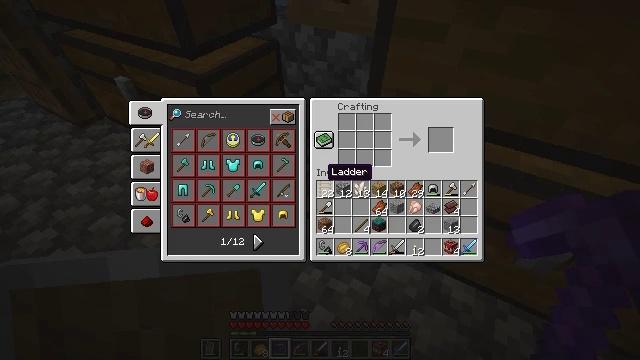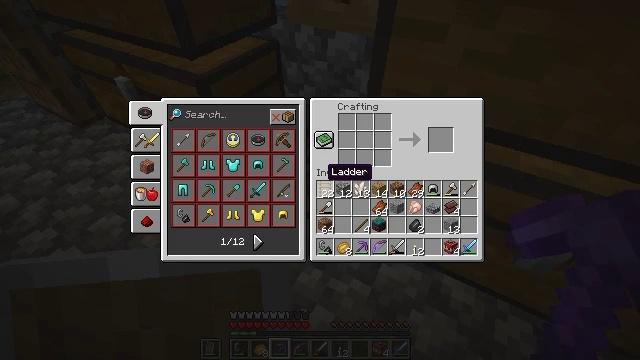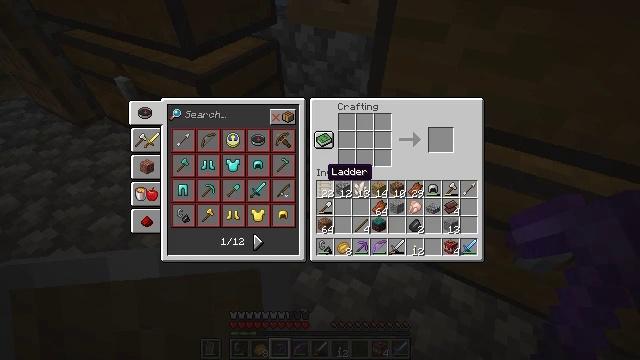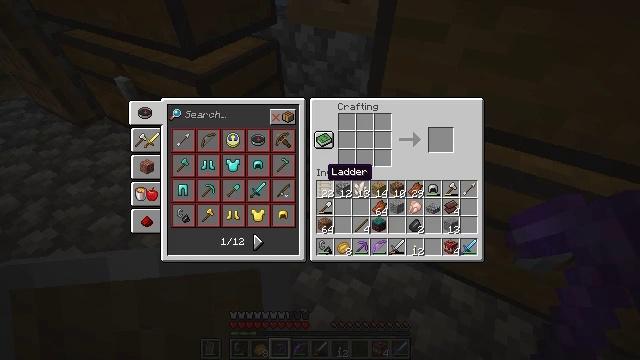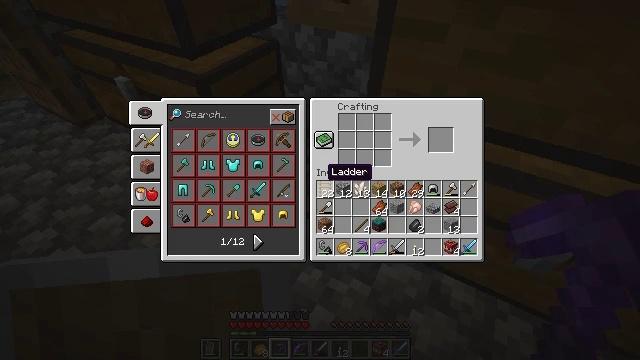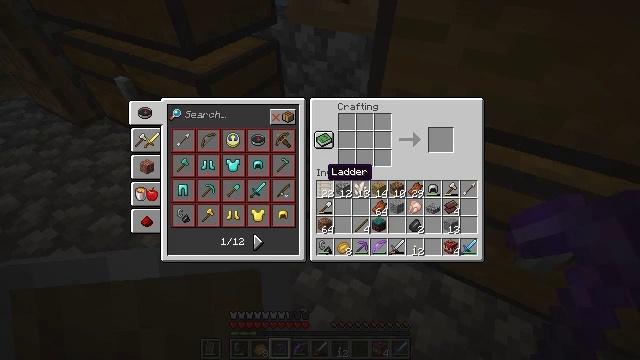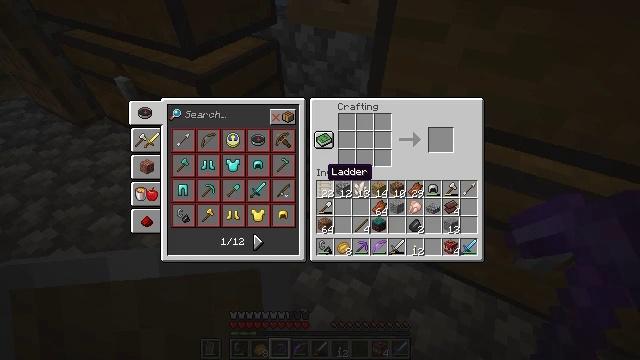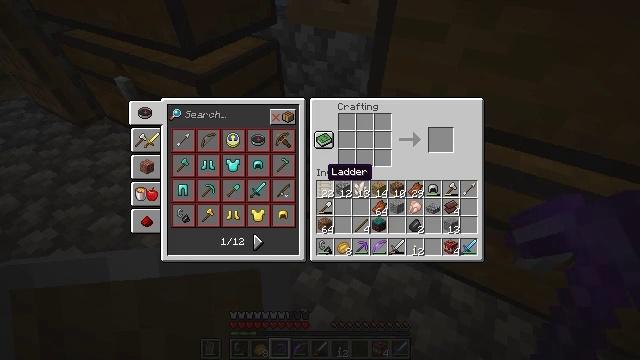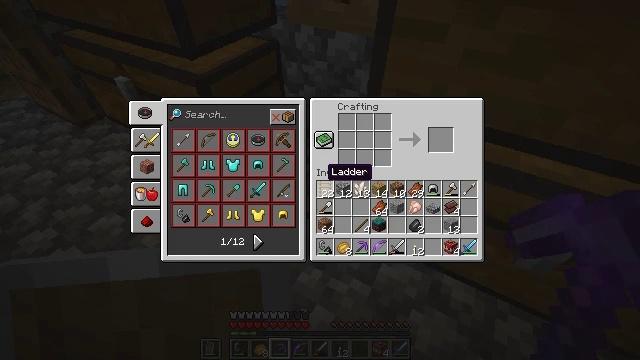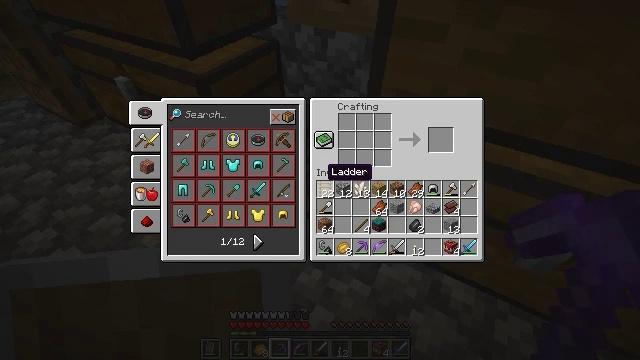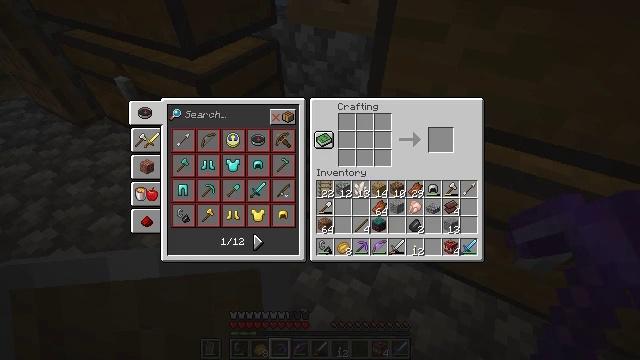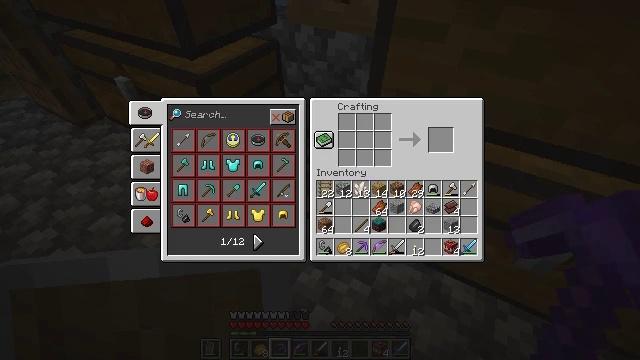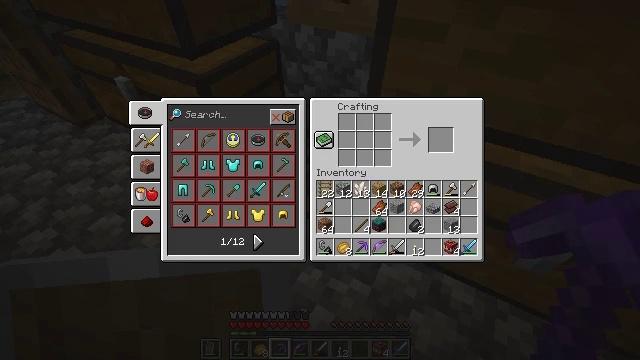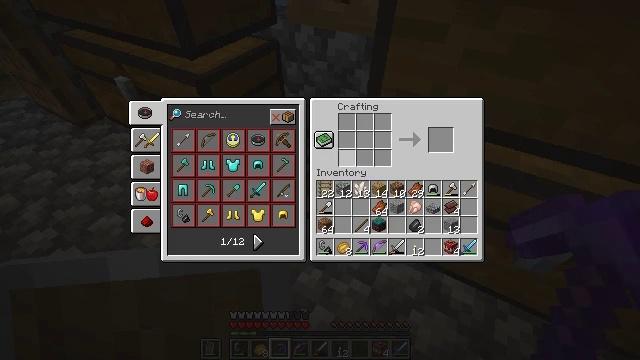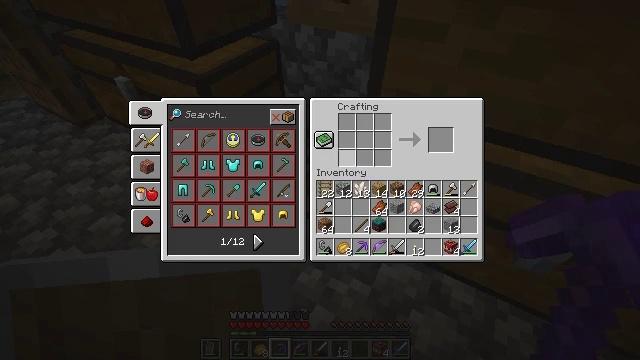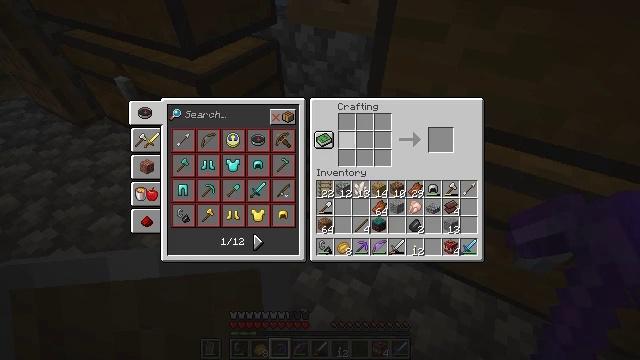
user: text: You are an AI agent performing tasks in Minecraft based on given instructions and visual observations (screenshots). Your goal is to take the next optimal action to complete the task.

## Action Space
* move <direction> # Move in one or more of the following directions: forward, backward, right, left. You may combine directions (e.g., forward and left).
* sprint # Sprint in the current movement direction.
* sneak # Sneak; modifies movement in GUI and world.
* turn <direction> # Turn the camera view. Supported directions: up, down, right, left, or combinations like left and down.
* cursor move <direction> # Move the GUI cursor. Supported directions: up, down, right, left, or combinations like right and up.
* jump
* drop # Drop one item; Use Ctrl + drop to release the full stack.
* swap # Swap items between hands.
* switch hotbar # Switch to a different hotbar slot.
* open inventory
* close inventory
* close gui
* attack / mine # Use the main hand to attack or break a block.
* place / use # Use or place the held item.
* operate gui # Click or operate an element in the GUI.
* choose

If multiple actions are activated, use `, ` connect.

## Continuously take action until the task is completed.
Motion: motion action
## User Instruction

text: Transform netherite scraps and gold into a netherite ingot.
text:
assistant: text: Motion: no_op
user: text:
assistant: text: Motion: no_op
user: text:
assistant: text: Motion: no_op
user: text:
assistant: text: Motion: no_op
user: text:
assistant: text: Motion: no_op
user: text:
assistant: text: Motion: no_op
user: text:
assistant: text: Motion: no_op
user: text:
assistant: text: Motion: no_op
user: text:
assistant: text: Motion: no_op
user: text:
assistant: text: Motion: no_op
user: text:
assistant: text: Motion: turn up
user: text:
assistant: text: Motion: turn right and up
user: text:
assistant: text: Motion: no_op
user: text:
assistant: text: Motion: no_op
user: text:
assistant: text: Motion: no_op
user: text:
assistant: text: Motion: no_op
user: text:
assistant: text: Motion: turn right
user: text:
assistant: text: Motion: turn right
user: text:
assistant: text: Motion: turn right
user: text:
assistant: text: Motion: turn right and down
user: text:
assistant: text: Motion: turn right
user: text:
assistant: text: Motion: no_op
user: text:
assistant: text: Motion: no_op
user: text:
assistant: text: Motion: close inventory
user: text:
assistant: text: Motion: close inventory
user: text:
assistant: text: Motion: turn right and up, close inventory
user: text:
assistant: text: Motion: turn right and up
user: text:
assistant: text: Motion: turn right and up
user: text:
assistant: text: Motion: turn right and up
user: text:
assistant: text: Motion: turn right and up